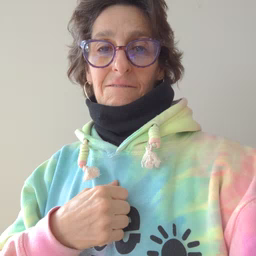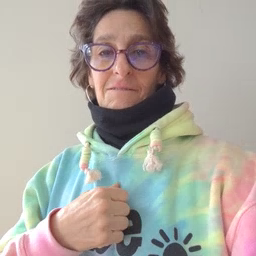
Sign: cut